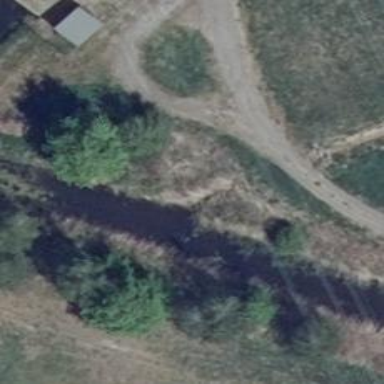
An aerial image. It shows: Culvert tunnel.